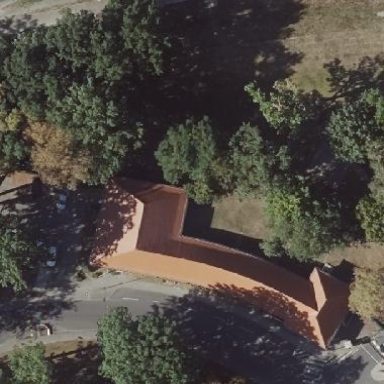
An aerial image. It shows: Guardhouse building.